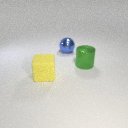
large green metal cylinder in front of large blue metal sphere